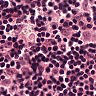
Metastatic tissue present: no